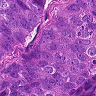
Metastatic tissue present: yes